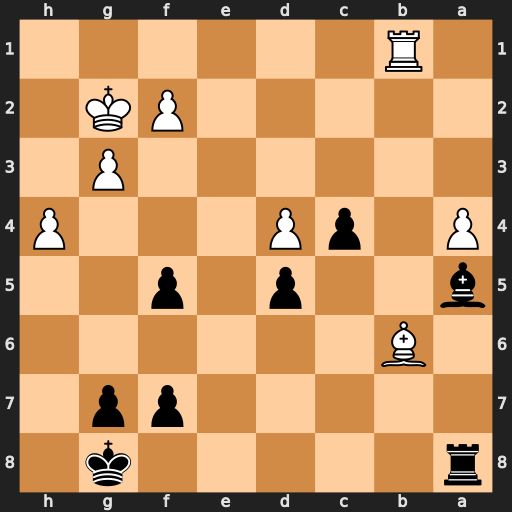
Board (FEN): r5k1/5pp1/1B6/b2p1p2/P1pP3P/6P1/5PK1/1R6
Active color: b
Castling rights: -
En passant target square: -
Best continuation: Rb8 Bxa5 Rxb1